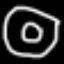
Label: donut